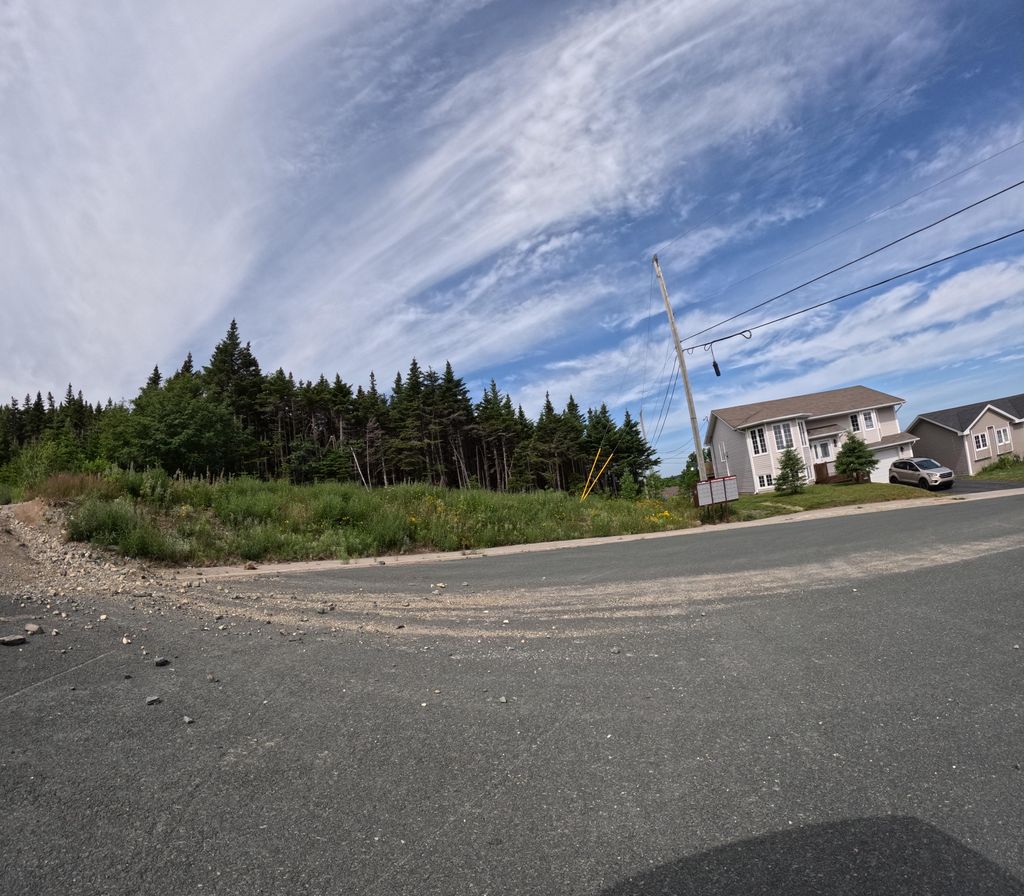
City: st_johns